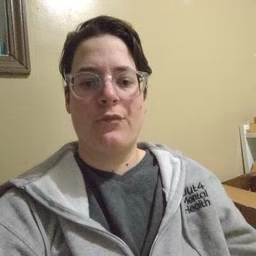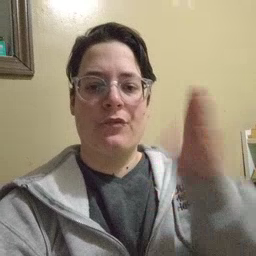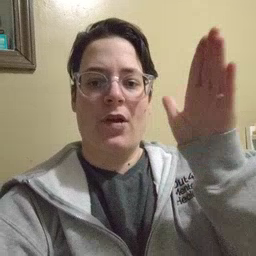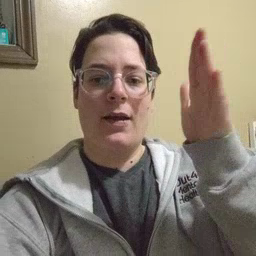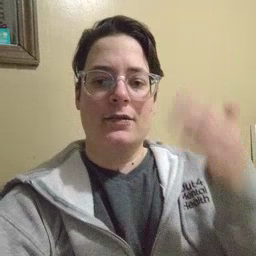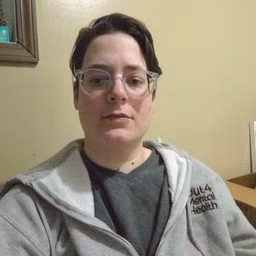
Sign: flag